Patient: sex F, age 59
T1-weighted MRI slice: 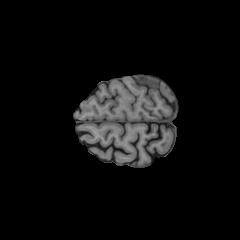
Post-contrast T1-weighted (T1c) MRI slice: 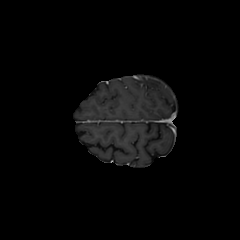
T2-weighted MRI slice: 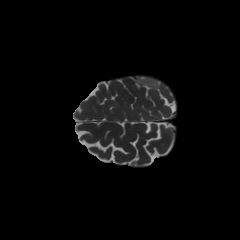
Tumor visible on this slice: yes
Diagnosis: Astrocytoma, IDH-mutant
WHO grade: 3